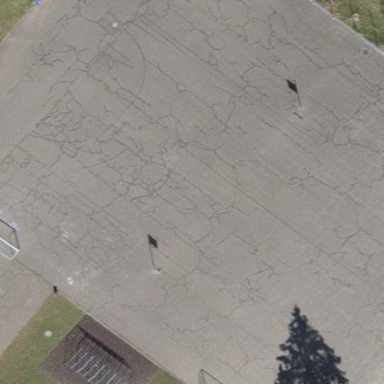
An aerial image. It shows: Asphalt soccer pitch for leisure land.